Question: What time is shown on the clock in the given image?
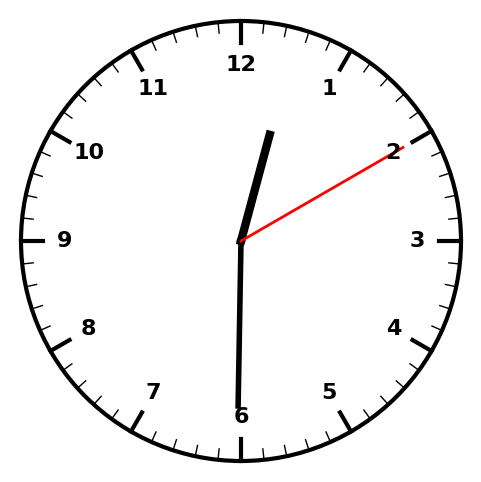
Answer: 12:30:10